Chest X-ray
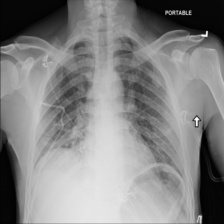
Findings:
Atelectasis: negative
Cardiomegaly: negative
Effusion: negative
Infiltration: negative
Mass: negative
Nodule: negative
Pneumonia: negative
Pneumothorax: negative
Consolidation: negative
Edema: negative
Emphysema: negative
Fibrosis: negative
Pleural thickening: negative
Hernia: negative